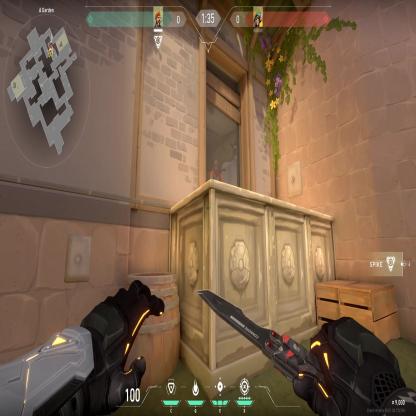
Label: enemy